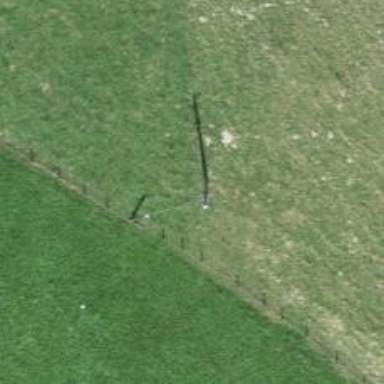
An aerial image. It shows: Minor power line.